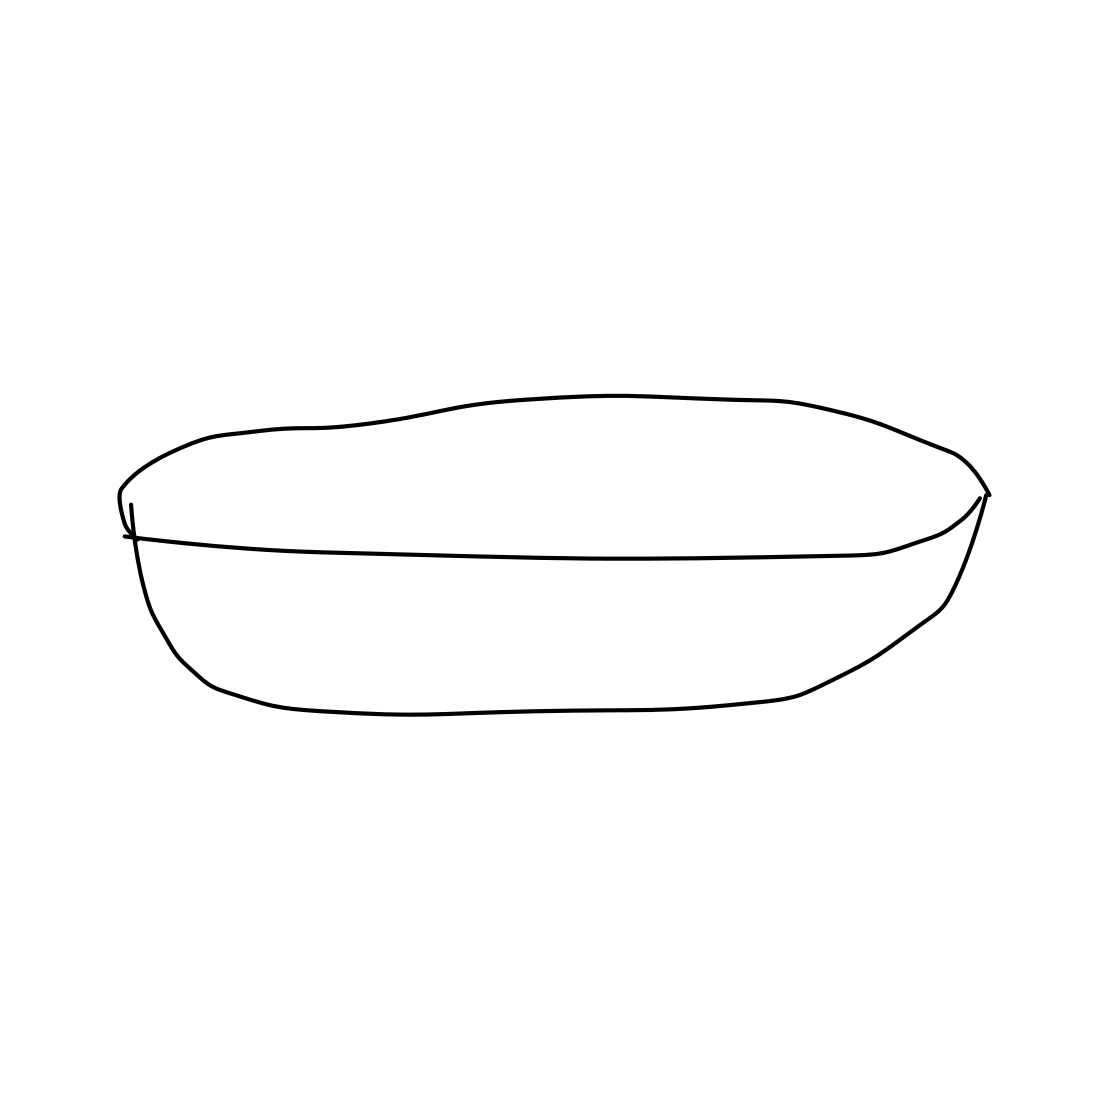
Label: bowl